Question: I have a table and want a certain background to be stretched across the width of the TD, whatever the width may be.
My CSS for the relevant 'td' is currently like this:
'''
.tools .theader
{
margin:1px;background-color:#ffffcc;
background:url(../images/td_bg.png) no-repeat center center;
}
'''
and the HTML goes something like this:
'''
<table class'tools'>
<tr>
<td class='theader' colspan=2>
Background
</td>
...
'''
Here's an image of what I get in result:

So you can see the blue bevelled background fits exactly in the center of each 'td'. I want it to stretch to reach the edges of the 'td' so that the whole 'td' looks bevelled. How can this be done?
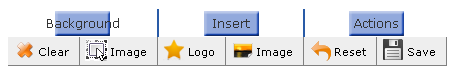
Answer: You can use css gradient instead
'''
<table class'tools'>
<tr>
<td class='theader' colspan="2">
<span>Background</span>
</td>
</tr>
</table>
'''
'''
.theader > span{
color:white;
padding:6px 10px;
background: #fffcfc; /* Old browsers */
background: -moz-linear-gradient(top, #fffcfc 0%, #2989d8 12%, #2989d8 51%, #207cca 96%, #ffffff 100%); /* FF3.6+ */
background: -webkit-gradient(linear, left top, left bottom, color-stop(0%,#fffcfc), color-stop(12%,#2989d8), color-stop(51%,#2989d8), color-stop(96%,#207cca), color-stop(100%,#ffffff)); /* Chrome,Safari4+ */
background: -webkit-linear-gradient(top, #fffcfc 0%,#2989d8 12%,#2989d8 51%,#207cca 96%,#ffffff 100%); /* Chrome10+,Safari5.1+ */
background: -o-linear-gradient(top, #fffcfc 0%,#2989d8 12%,#2989d8 51%,#207cca 96%,#ffffff 100%); /* Opera 11.10+ */
background: -ms-linear-gradient(top, #fffcfc 0%,#2989d8 12%,#2989d8 51%,#207cca 96%,#ffffff 100%); /* IE10+ */
background: linear-gradient(to bottom, #fffcfc 0%,#2989d8 12%,#2989d8 51%,#207cca 96%,#ffffff 100%); /* W3C */
filter: progid:DXImageTransform.Microsoft.gradient( startColorstr='#fffcfc', endColorstr='#ffffff',GradientType=0 ); /* IE6-9 */
}
'''
<URL>
<URL> is the best tool to generate CSS Gradient